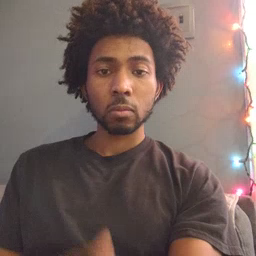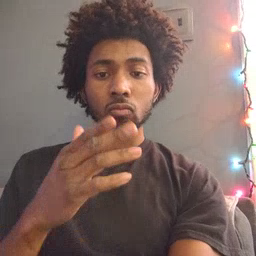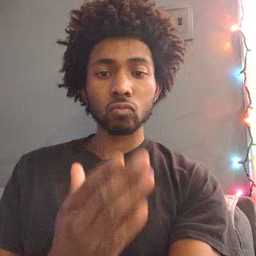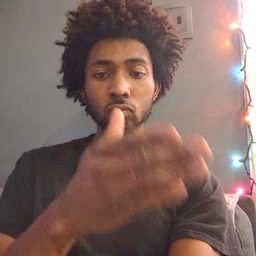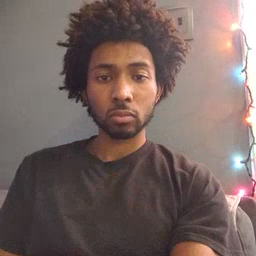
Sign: boat